Interaction volume radius: 10 \u00c5
Interaction volume height: 25 \u00c5
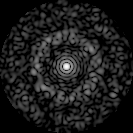
Disorder parameter: 0.8335